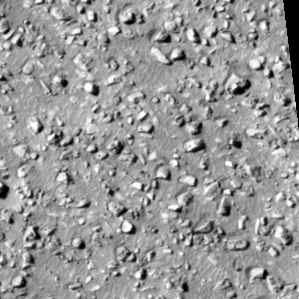
Label: non_frost